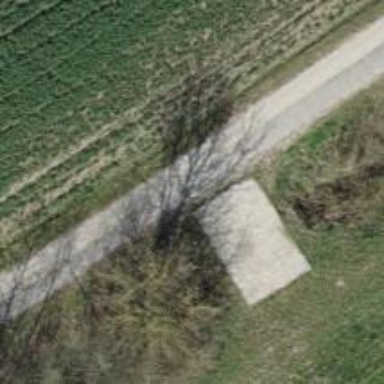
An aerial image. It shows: Concrete track with grade1 tracktype.